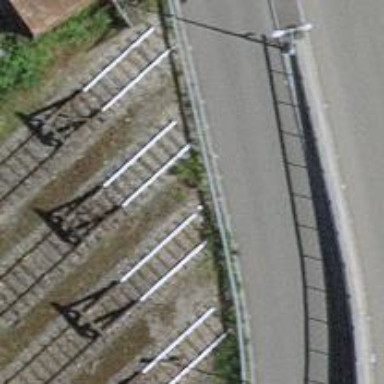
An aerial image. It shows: Railway buffer stop.